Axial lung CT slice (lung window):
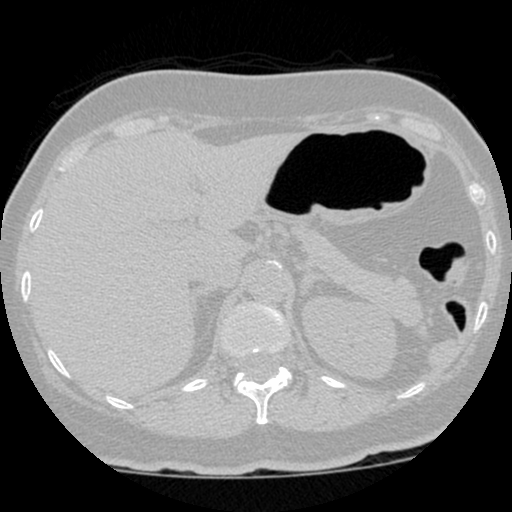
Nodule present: no